Interaction volume radius: 5 \u00c5
Interaction volume height: 45 \u00c5
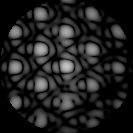
Disorder parameter: 0.08827